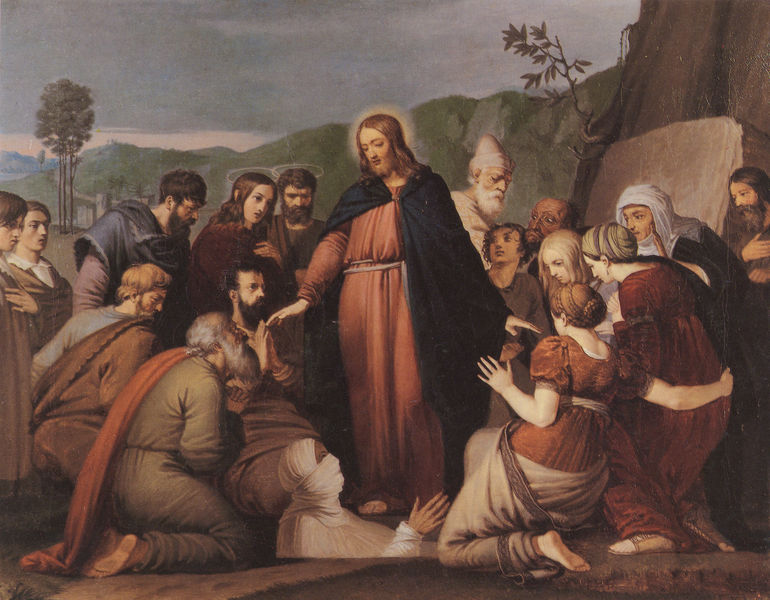
Titel: Die Auferweckung des Lazarus
Künstler: Friedrich Overbeck
Standort: Lübeck
Institution: Museum für Kunst und Kulturgeschichte
Schlagwörter: baum, berg, blau, dunkel, felsen, gemälde, gruppe, hand, himmel, mann, umhang, wolken, bäume, frauen, grün, landschaft, menschen, ocker, stadt, braun, geste, grau, hintergrund, hut, kleid, licht, mitte, männer, schwarz, weiss, zeichnung, gürtel, rot, schleier, tuch, leute, bart, bärte, johannes, leiche, stein, tod, tot, toter, gewand, haare, mantel, gewänder, pflanze, bewölkt, kopfbedeckung, berge, fels, gebirge, kopftuch, nazarener, blinder, krank, zweig, knien, menschenmasse, volk, beten, himme, heiligenschein, nimbus, christus, grab, jesus, kreuzigung, leichentuch, segen, segnen, segnung, schreiten, predigt, heiliger, zentrum, heilige, abendmahl, binden, jünger, anbetung, heilung, verband, jerusalem, maria magdalena, turban, hirten, petrus, auferstehung, gläubige, fromm, gewände, hören, christ, apostel, wunder, erstaunen, strahlenkranz, auferweckung, lazarus, judas, andreas, erweckung, corona, gesegnet, christua, wundertaten, bandagen, behinderte, hand auflegen, wiedererweckung, auferweckung des lazarus, jeseus, jüngee, jesus jünger, hirte verehrung jesus, wonder